Aerial crown-view tile of a tropical tree (Barro Colorado Island, Panama), acquired 20240918:
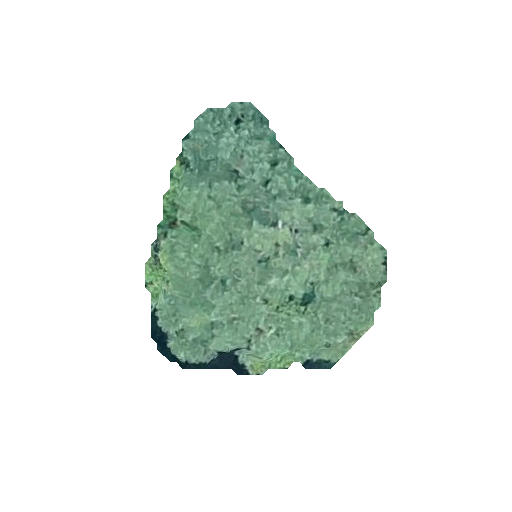
Species: Jacaranda copaia
GBIF accepted scientific name: Jacaranda copaia
Crown area: 71.537 m²